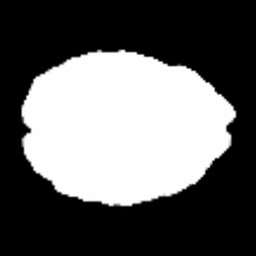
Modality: FA
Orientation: axial
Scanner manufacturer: siemens
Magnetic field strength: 3 T
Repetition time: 3.6 s
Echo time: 0.092 s